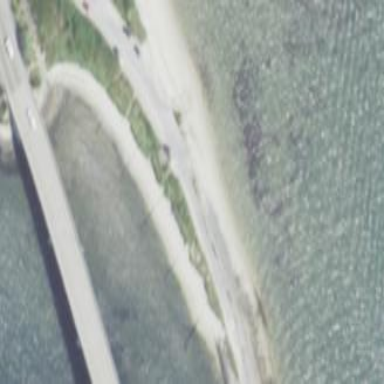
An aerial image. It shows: Scenic beach with natural beauty.